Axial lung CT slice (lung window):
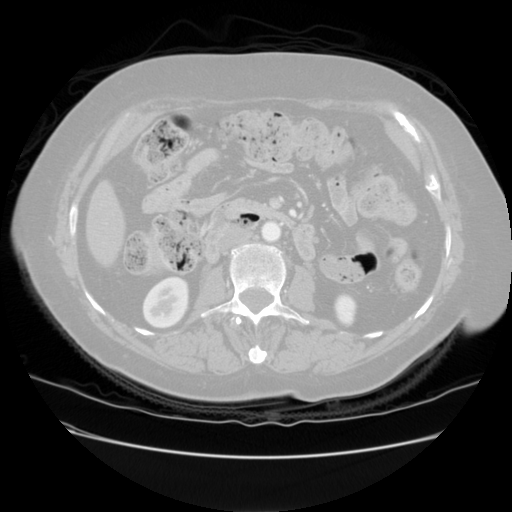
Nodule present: no